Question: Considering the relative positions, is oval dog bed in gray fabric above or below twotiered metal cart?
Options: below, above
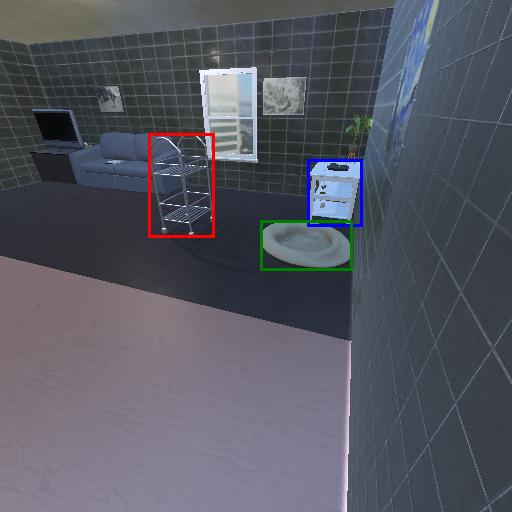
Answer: below